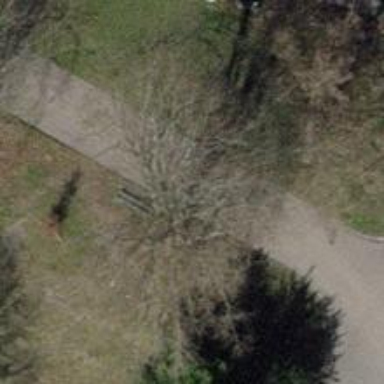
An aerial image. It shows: Bench.